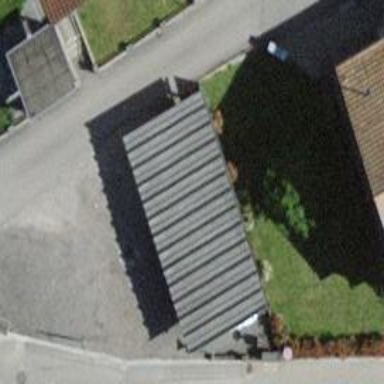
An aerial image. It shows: View of roof of building.